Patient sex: M
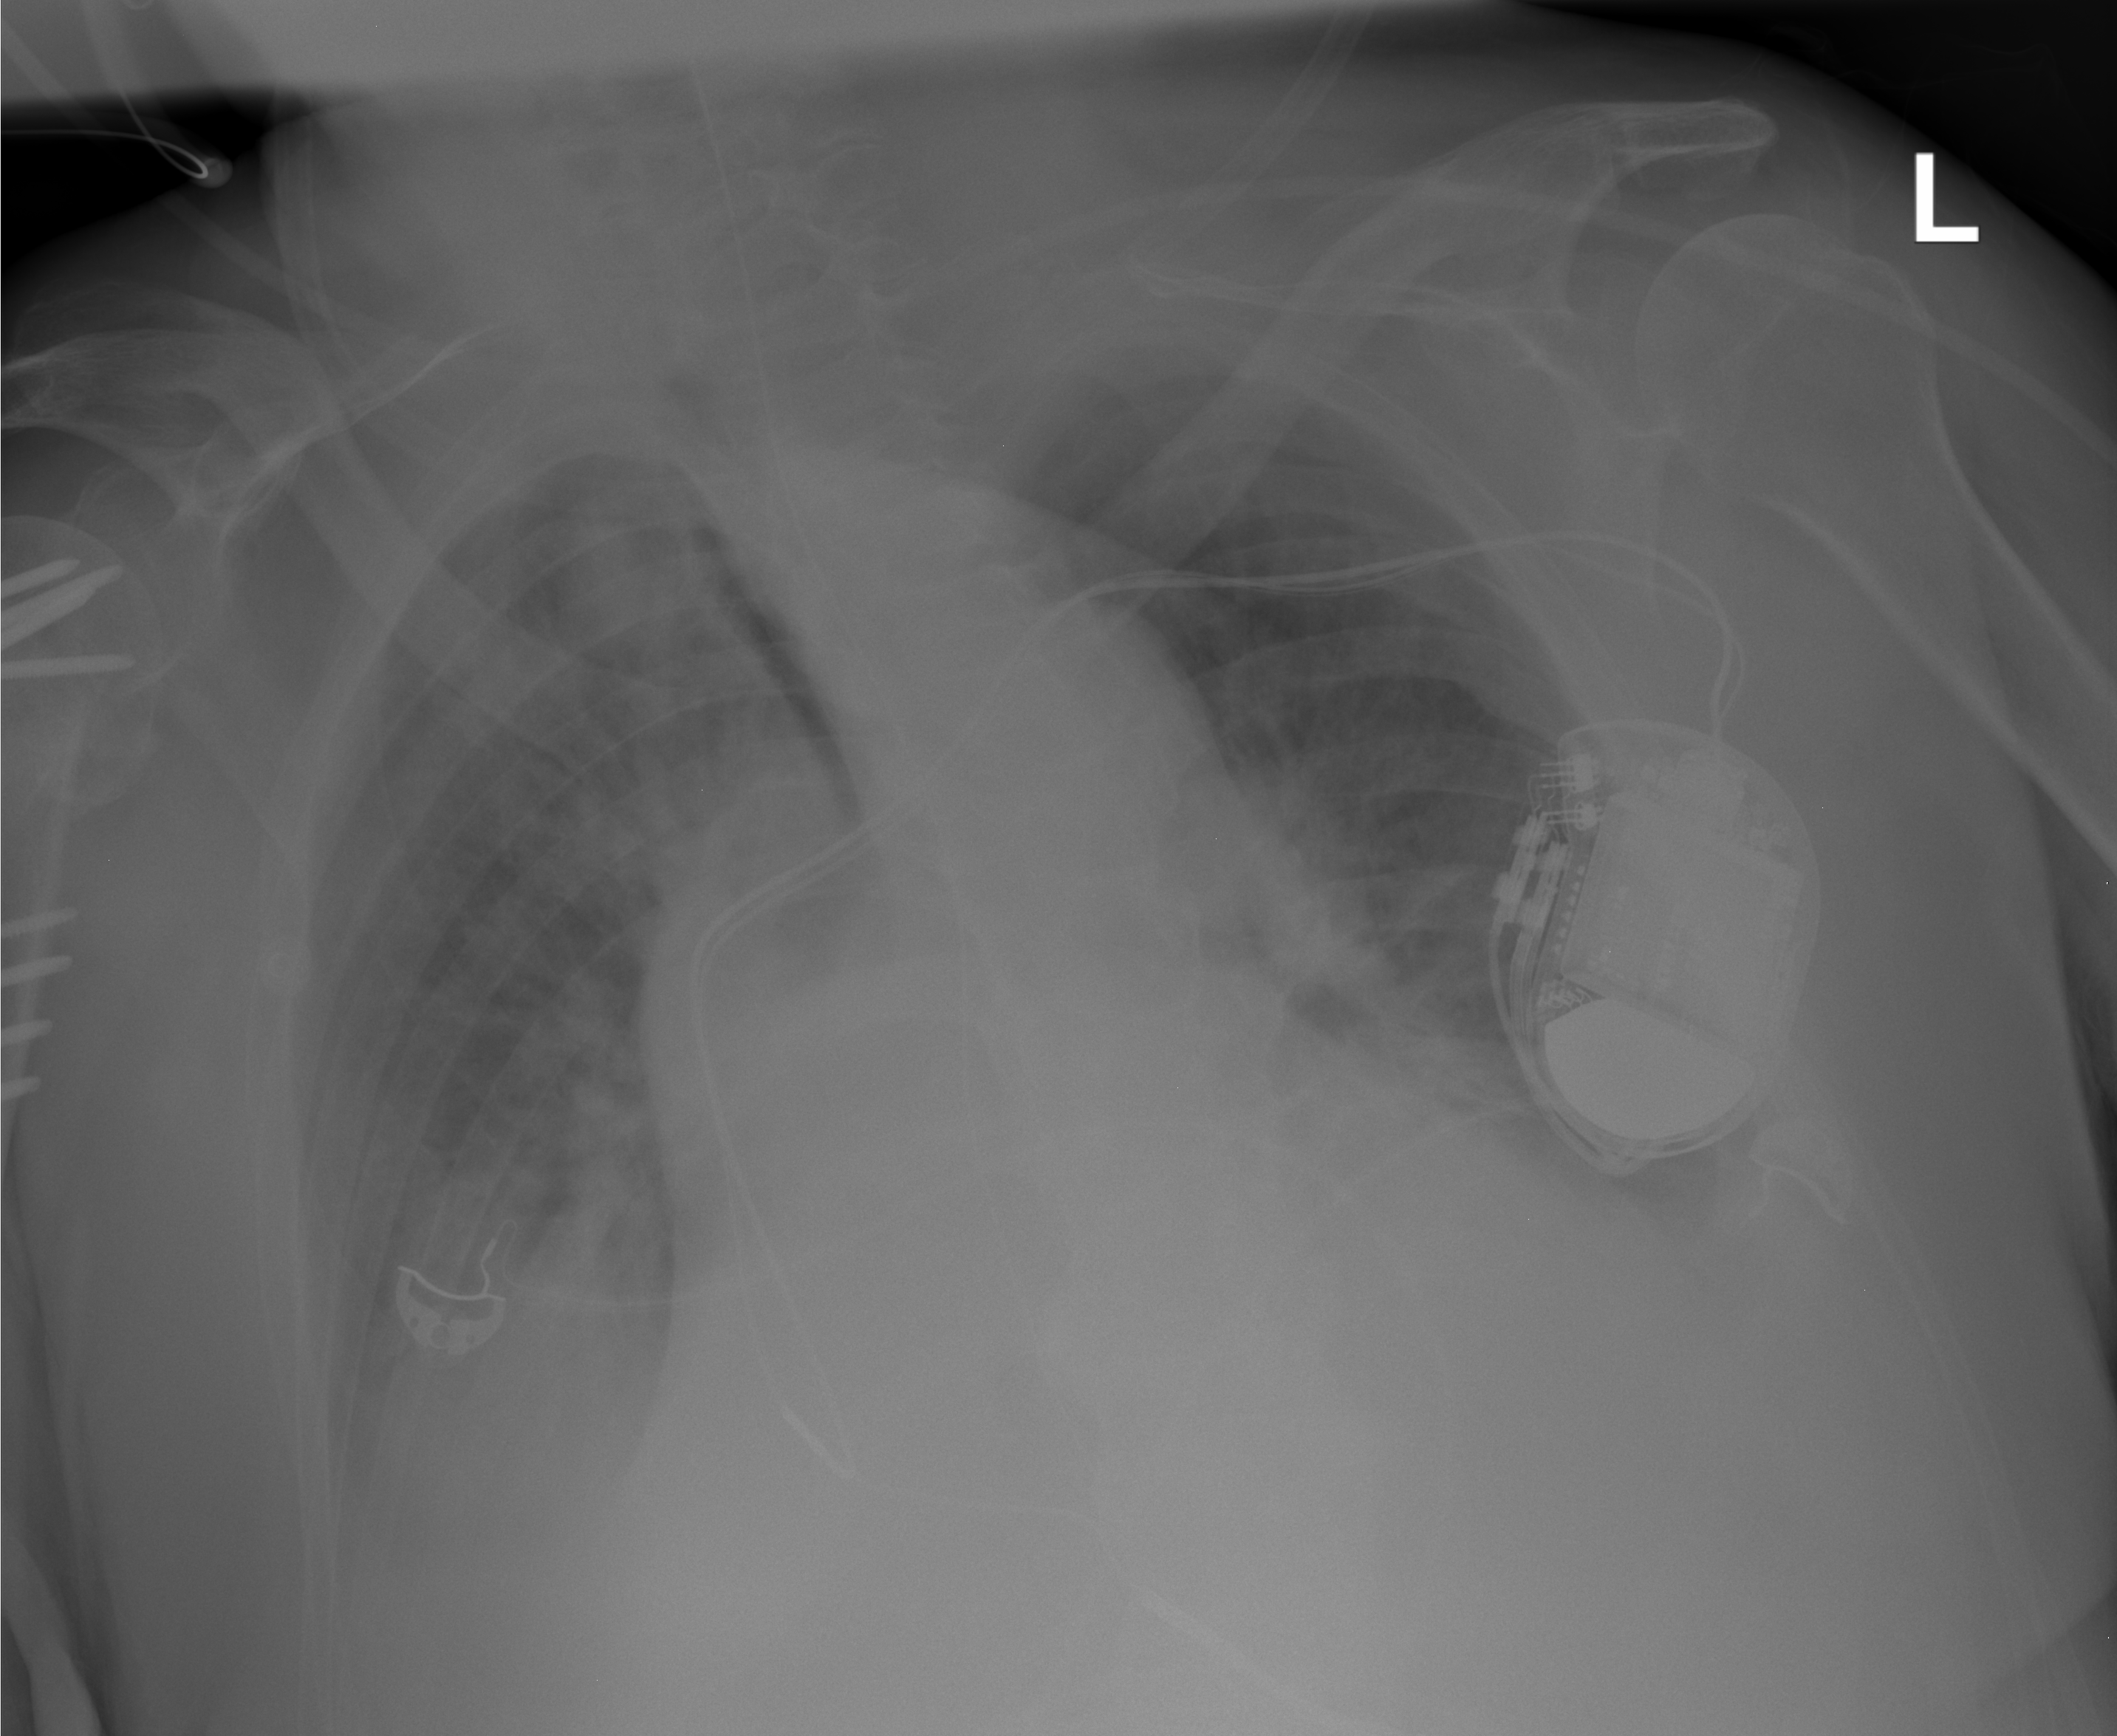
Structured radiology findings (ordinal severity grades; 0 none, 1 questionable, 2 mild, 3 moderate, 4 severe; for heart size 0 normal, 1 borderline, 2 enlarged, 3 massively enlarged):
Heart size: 2
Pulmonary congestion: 2
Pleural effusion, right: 2
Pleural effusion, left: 2
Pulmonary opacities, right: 3
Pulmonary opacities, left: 2
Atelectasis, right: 0
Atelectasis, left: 0